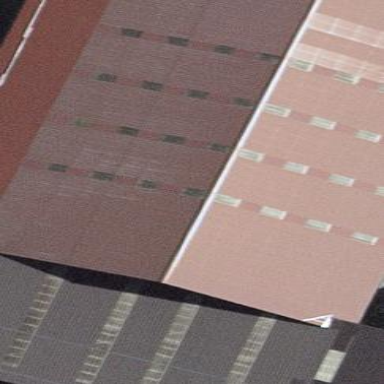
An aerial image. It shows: Industrial building.